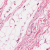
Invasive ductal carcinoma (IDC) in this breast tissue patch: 0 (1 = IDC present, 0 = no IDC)